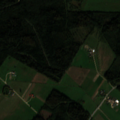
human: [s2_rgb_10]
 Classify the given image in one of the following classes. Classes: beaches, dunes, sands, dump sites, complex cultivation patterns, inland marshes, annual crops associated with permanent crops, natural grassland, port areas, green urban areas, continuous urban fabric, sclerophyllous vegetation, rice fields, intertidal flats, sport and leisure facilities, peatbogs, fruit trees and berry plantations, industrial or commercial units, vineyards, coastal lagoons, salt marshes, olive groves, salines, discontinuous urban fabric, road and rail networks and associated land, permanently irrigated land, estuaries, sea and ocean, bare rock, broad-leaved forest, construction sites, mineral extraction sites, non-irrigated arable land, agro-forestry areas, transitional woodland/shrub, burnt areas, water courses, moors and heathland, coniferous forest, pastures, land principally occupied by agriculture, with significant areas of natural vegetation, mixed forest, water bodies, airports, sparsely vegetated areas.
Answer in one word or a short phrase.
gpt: pastures, complex cultivation patterns, coniferous forest, mixed forest, transitional woodland/shrub